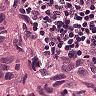
Metastatic tissue present: yes